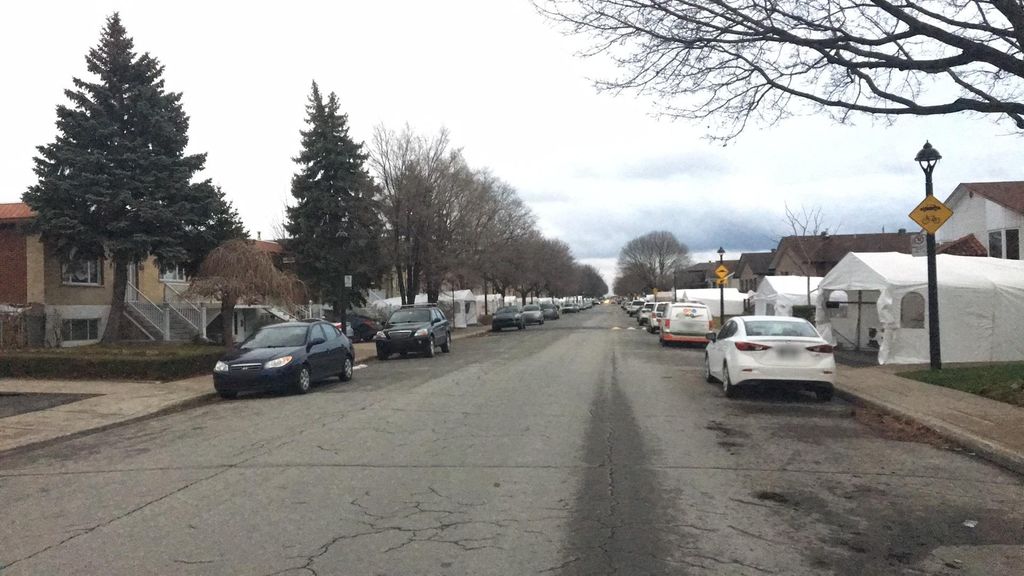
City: montreal